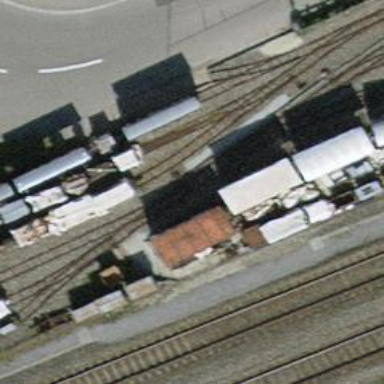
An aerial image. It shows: Preserved railway with rails.